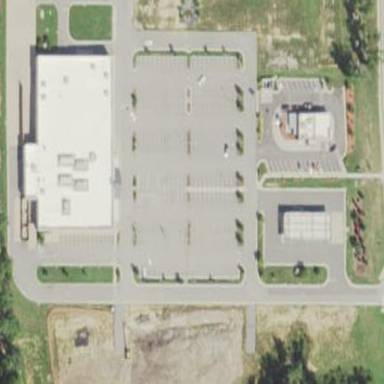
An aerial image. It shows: Retail area.